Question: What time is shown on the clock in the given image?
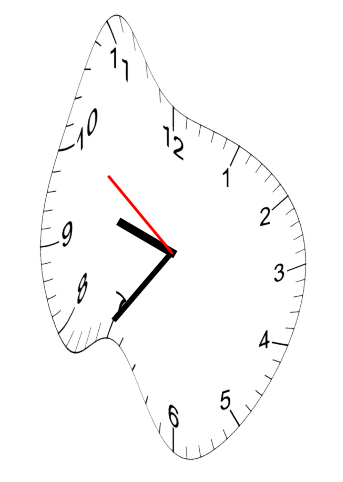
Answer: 09:35:51